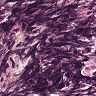
Metastatic tissue present: no